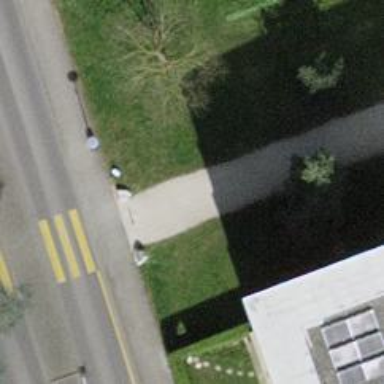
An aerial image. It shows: Pedestrian road made of concrete.